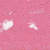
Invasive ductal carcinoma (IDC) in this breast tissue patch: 0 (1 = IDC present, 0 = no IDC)